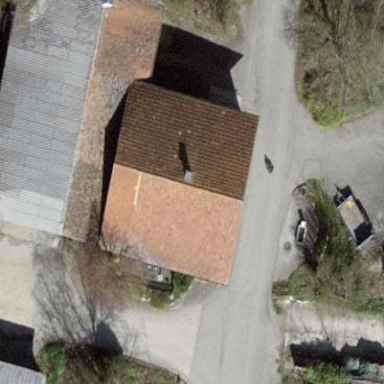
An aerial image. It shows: Shed building.